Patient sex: M
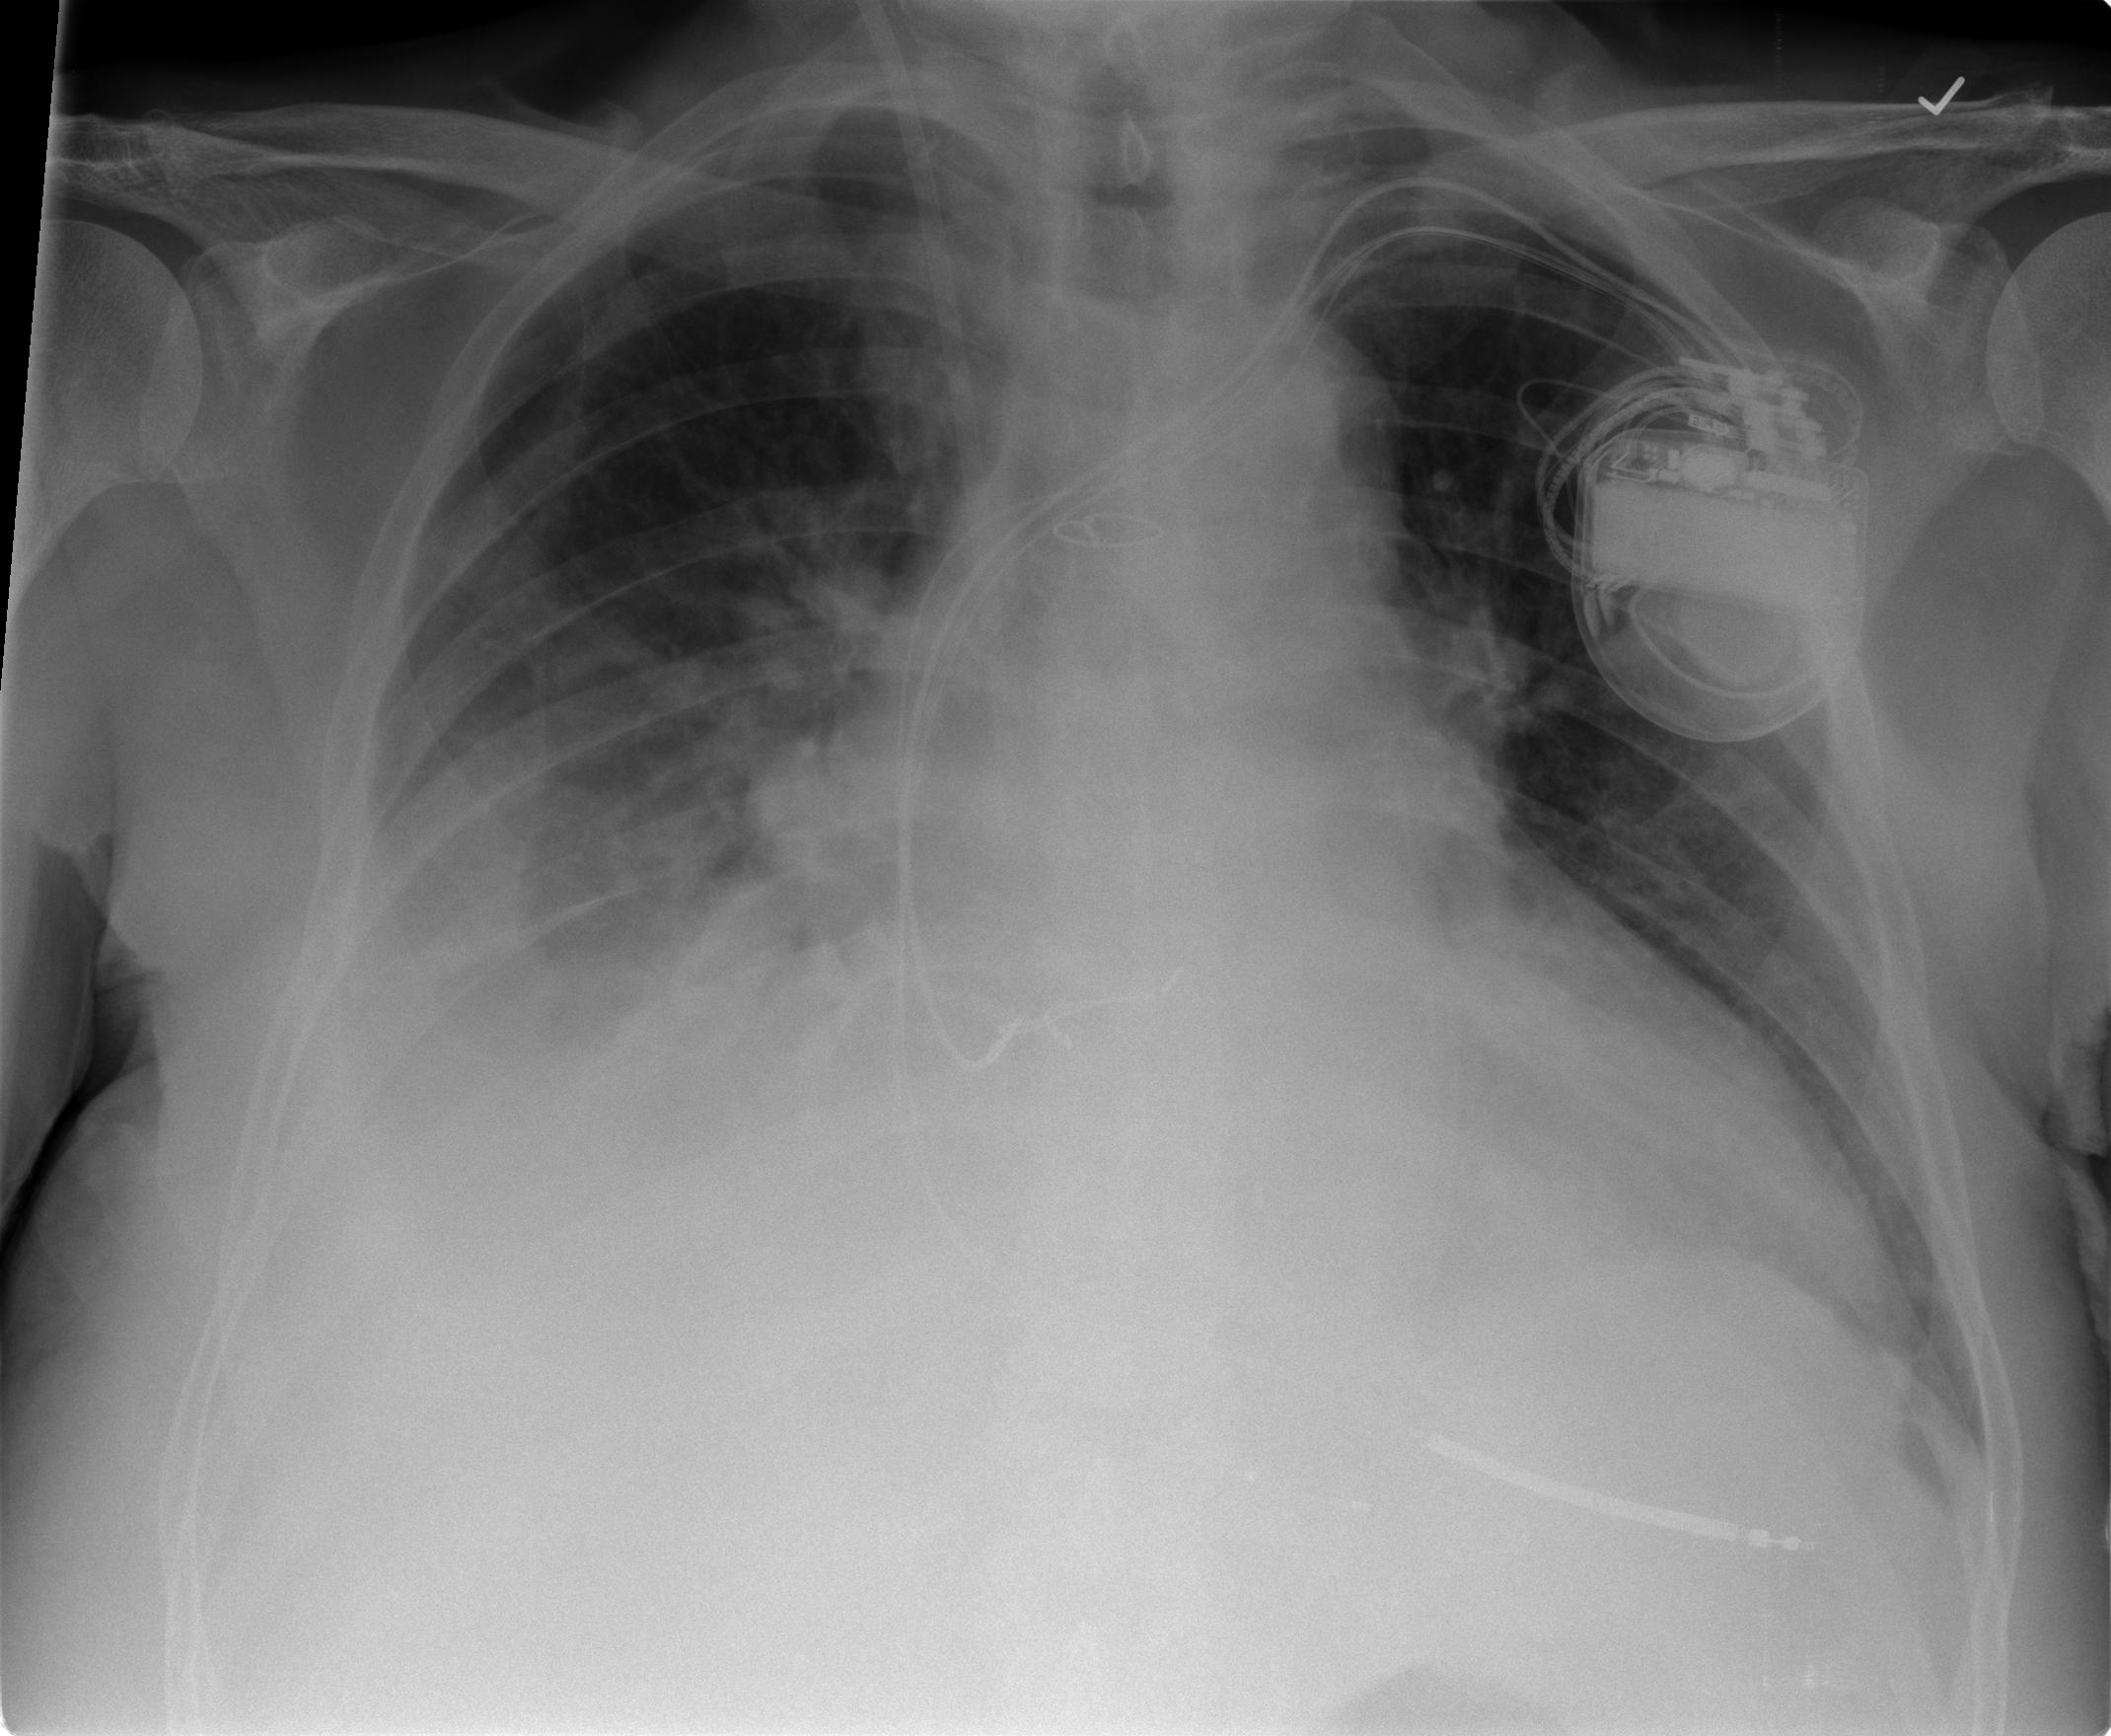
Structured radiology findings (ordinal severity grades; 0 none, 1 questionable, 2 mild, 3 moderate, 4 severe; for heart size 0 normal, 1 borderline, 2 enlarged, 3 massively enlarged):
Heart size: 2
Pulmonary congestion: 2
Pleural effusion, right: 3
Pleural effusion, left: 0
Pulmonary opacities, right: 1
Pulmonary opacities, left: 0
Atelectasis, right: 2
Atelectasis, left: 1